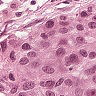
Metastatic tissue present: yes